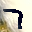
Label: 7